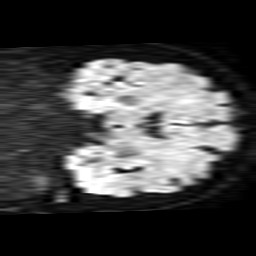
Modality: TRACE
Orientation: coronal
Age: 72
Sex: female
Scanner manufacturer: philips
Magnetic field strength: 1.5 T
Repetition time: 3.781 s
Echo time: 0.09255 s